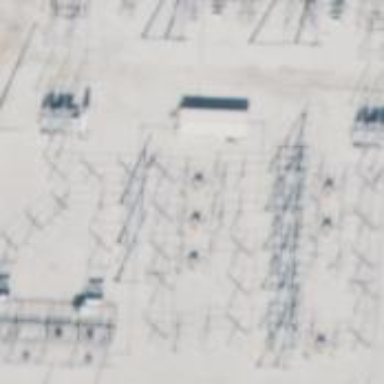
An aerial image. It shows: Transmission substation.